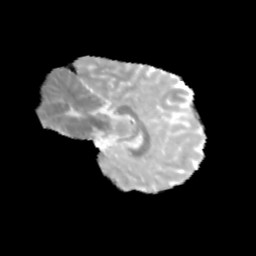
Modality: MD
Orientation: sagittal
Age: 9
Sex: male
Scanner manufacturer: siemens
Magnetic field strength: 3 T
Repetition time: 3.8 s
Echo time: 0.07 s